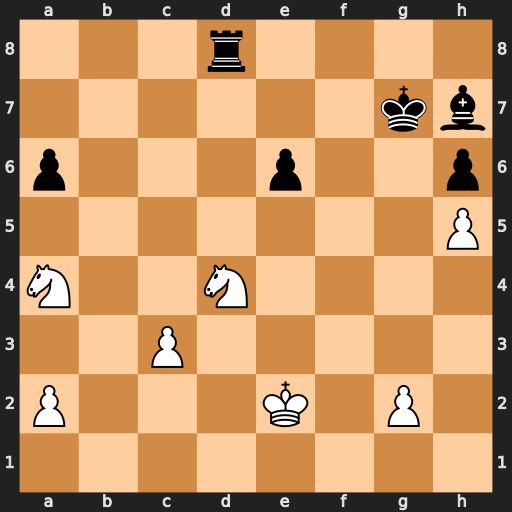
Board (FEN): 3r4/6kb/p3p2p/7P/N2N4/2P5/P3K1P1/8
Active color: w
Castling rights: -
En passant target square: -
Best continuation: Nxe6+ Kf6 Nxd8